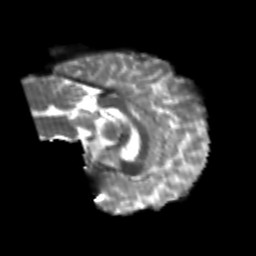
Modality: T2w
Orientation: sagittal
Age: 24
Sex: male
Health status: healthy
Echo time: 0.074 s